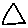
Label: triangle